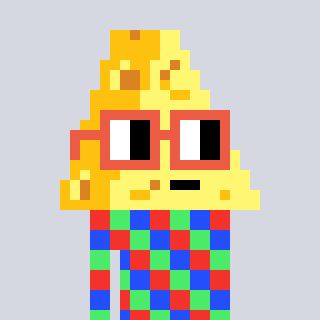
a pixel art character with square orange glasses, a cheese-shaped head and a gunk-colored body on a cool background